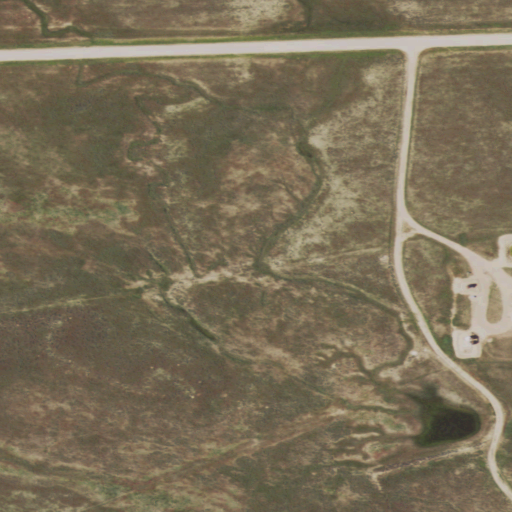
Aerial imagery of valley in Wyoming named Gumbo Draw containing grassland, shrub, and open development